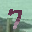
Label: 7